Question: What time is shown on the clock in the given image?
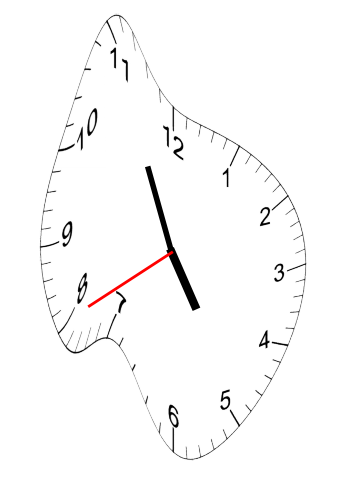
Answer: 04:55:40